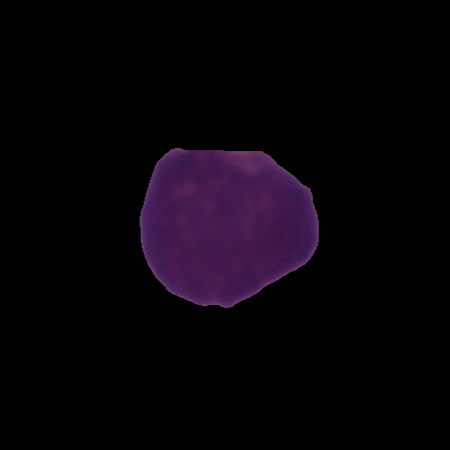
Label: healthy